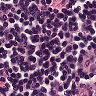
Metastatic tissue present: no